Milling tool wear sample.
Tool blade image: 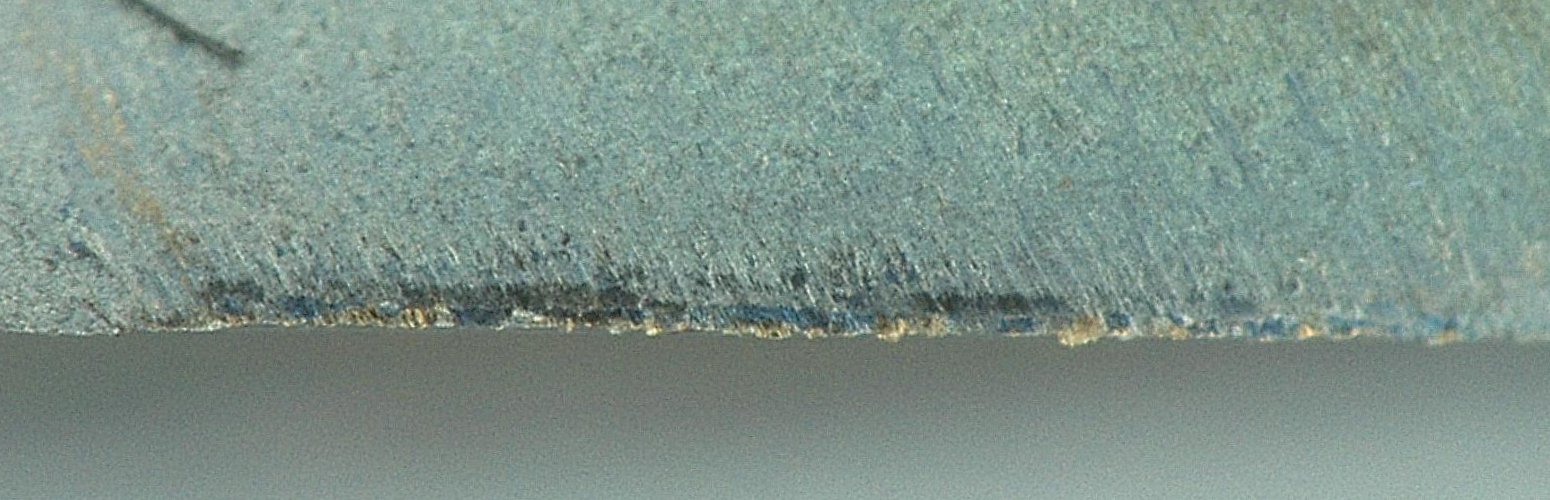
Chip image: 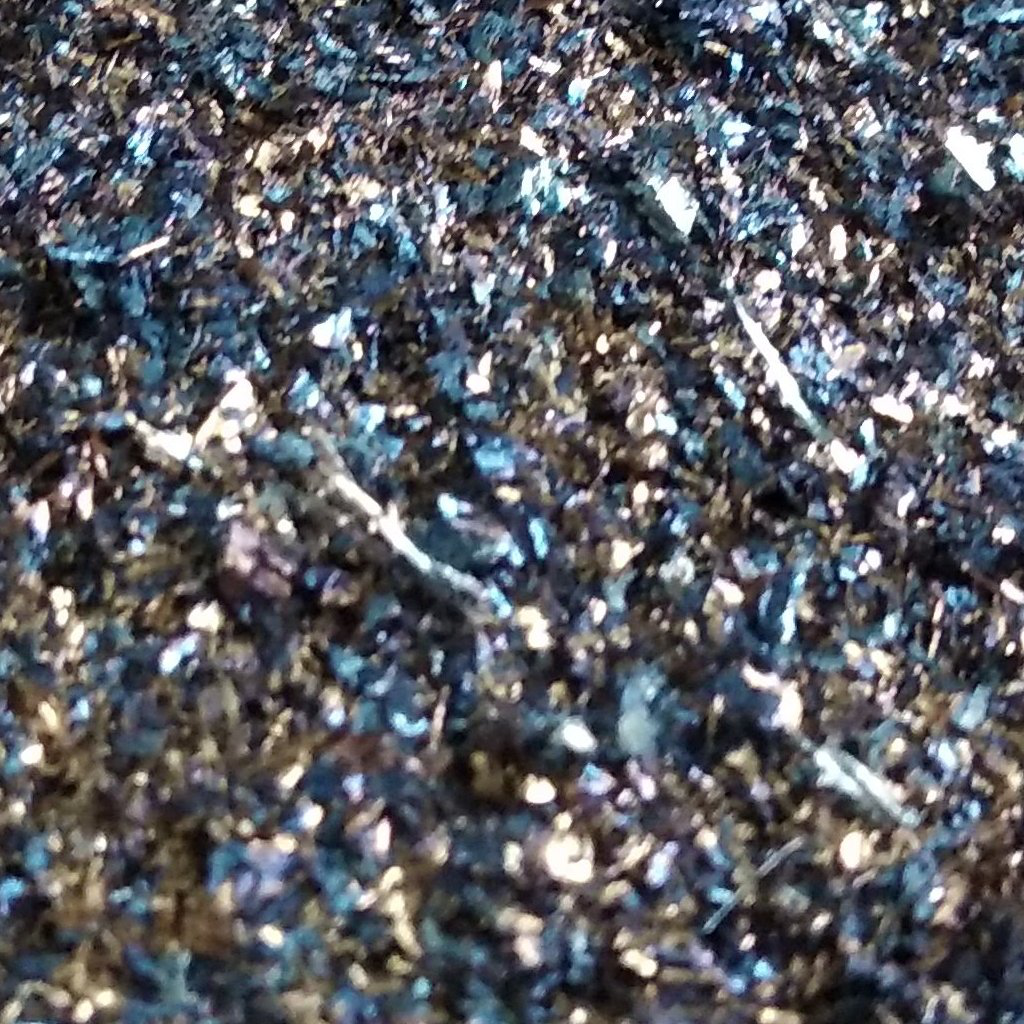
Workpiece image: 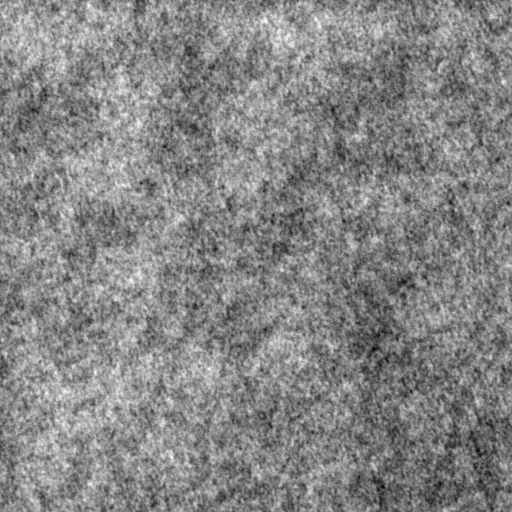
Tool wear state: dulled
Gaps: 9.09
Flank wear: 150.37
Overhang: 30.66
Force-signal Mel-spectrograms (X, Y, Z axes): 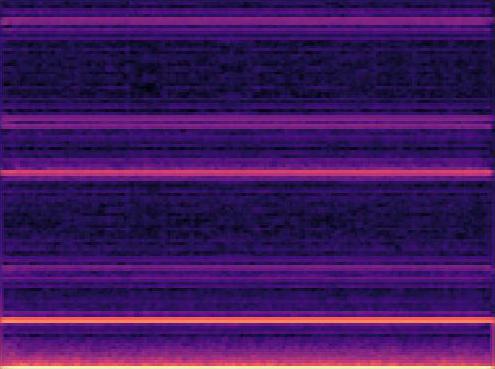 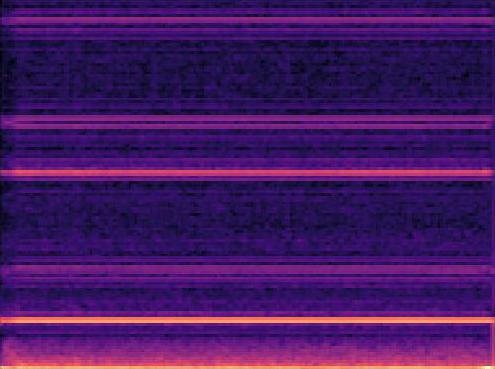 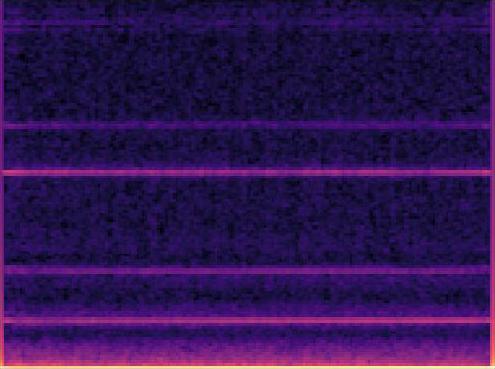
Force-signal scalograms (X, Y, Z axes): 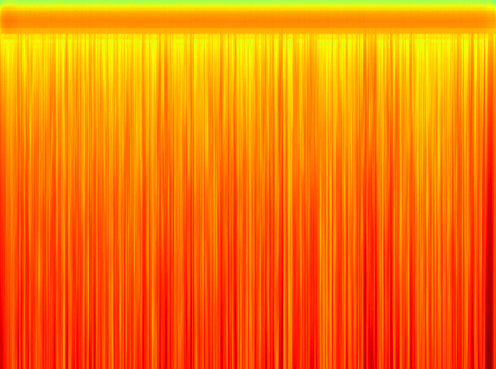 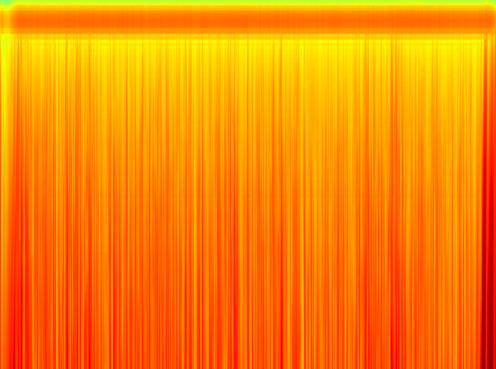 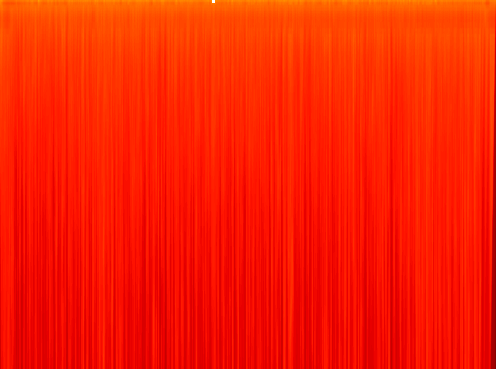
Force phase: accelerated_severe_wear